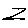
Label: zigzag